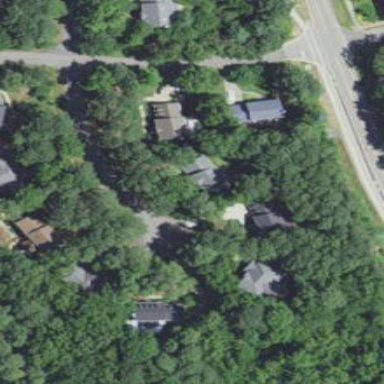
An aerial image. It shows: Asphalt road in residential area.